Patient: sex M, age 71
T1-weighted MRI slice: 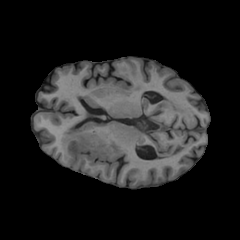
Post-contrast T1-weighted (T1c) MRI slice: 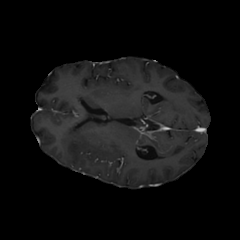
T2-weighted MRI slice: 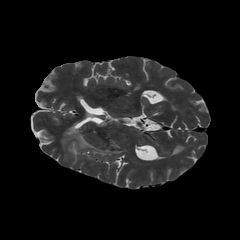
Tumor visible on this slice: yes
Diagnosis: Glioblastoma, IDH-wildtype
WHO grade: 4